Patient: sex M, age 26
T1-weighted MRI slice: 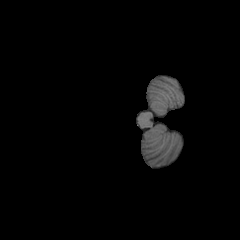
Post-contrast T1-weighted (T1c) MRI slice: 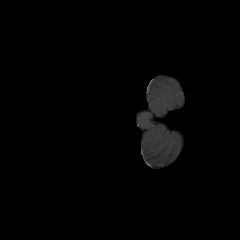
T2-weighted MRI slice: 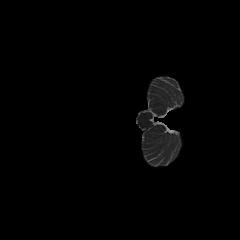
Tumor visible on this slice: no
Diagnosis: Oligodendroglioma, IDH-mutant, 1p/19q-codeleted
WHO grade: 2